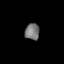
Tissue: lung
Cell type: Epithelial cells
Senescence score: 0.2367
Nuclear area (px): 231
Mean DAPI intensity: 119.039